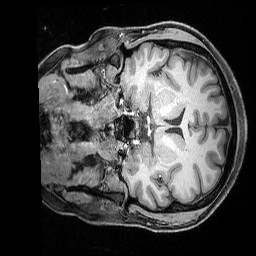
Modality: T1w
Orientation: coronal
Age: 32
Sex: female
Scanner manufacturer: siemens
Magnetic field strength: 3 T
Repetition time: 2.3 s
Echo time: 0.00324 s